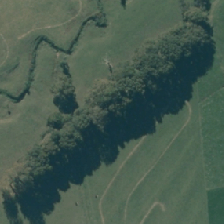
Land cover: deciduous_hardwood